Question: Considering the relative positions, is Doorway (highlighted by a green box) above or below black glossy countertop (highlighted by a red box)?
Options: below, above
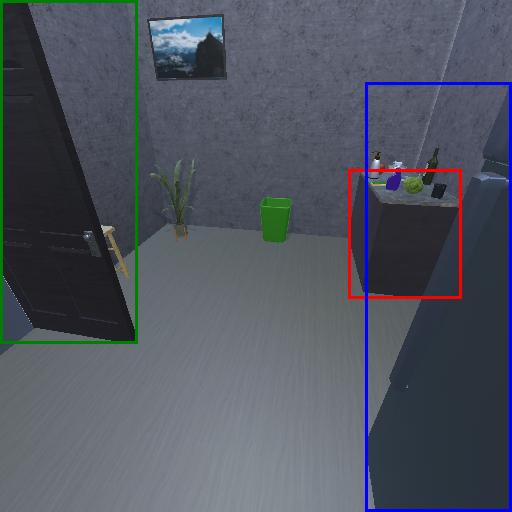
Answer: below